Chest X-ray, AP view. Patient: 41 years old, sex F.
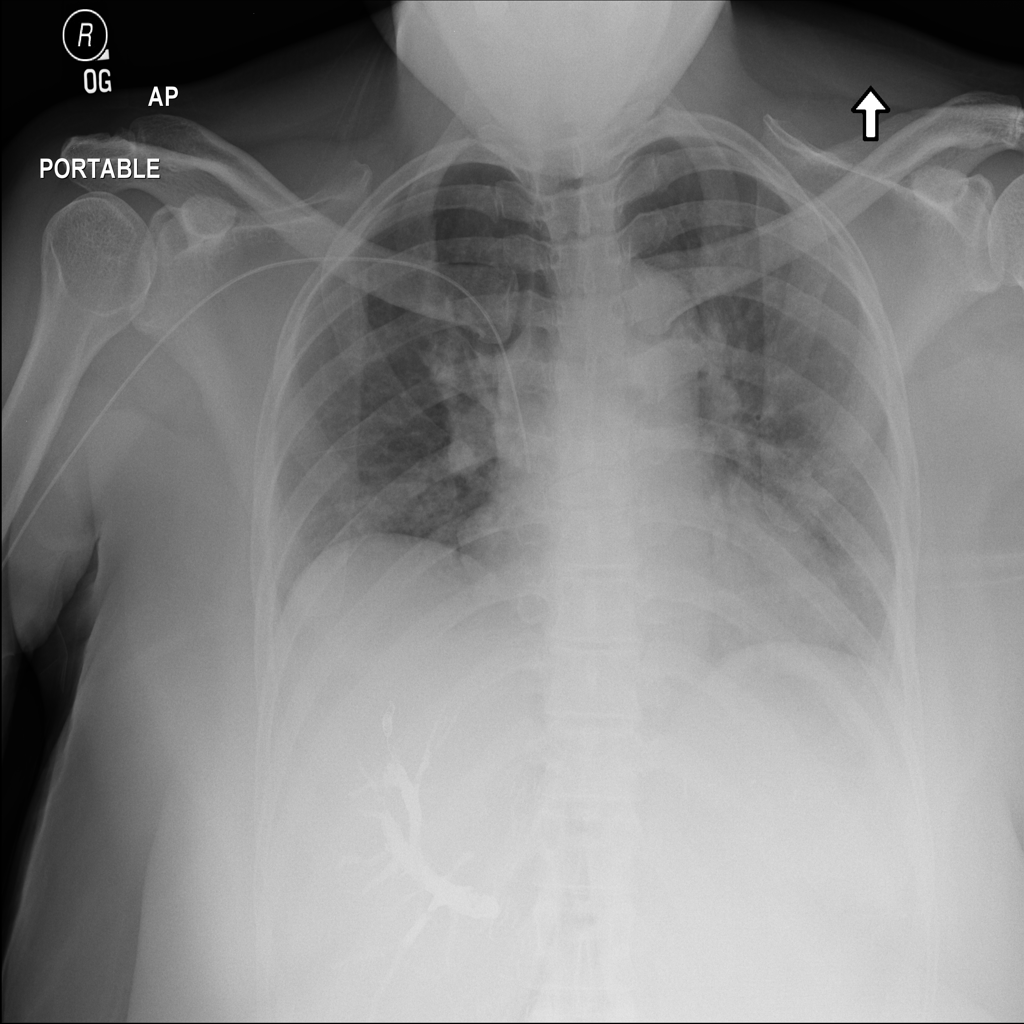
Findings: No Finding